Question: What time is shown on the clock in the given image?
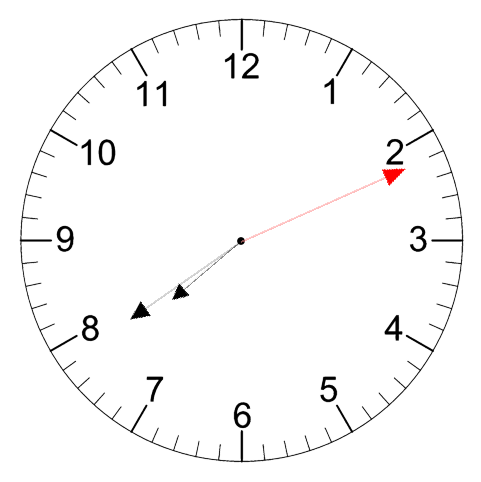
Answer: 07:39:11